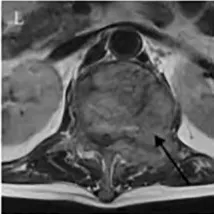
They were low signals on corresponding apparent diffusion coefficient (ADC) imaging (thick white arrow).
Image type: radiology (mri)